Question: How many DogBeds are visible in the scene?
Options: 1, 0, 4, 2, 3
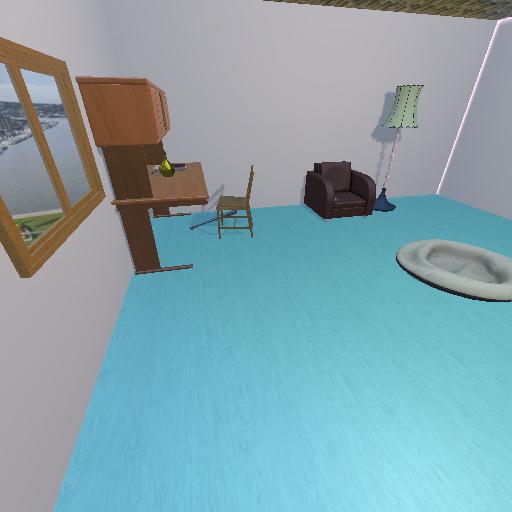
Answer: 1